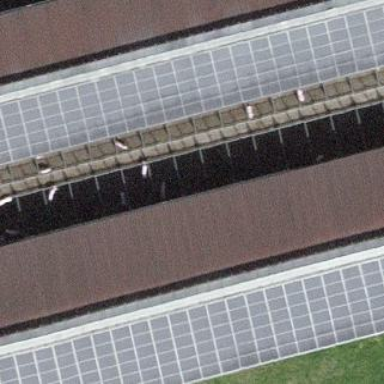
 consisting of solar photovoltaic panels."